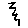
Label: zigzag